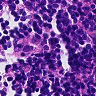
Metastatic tissue present: no